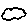
Label: cloud